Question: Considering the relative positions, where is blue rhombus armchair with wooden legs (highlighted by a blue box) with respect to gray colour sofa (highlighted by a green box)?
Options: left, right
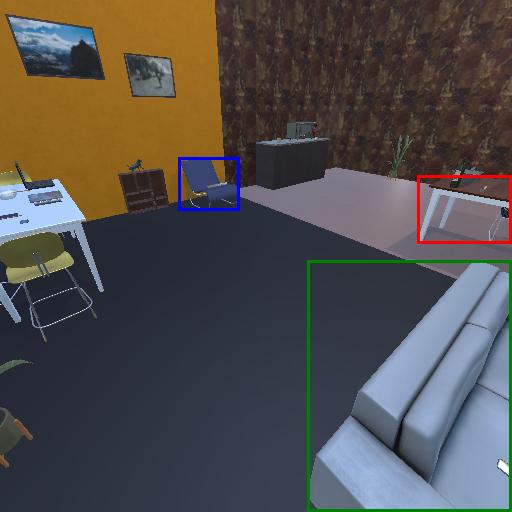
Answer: left